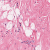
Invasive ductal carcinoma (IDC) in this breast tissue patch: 0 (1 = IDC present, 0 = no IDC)